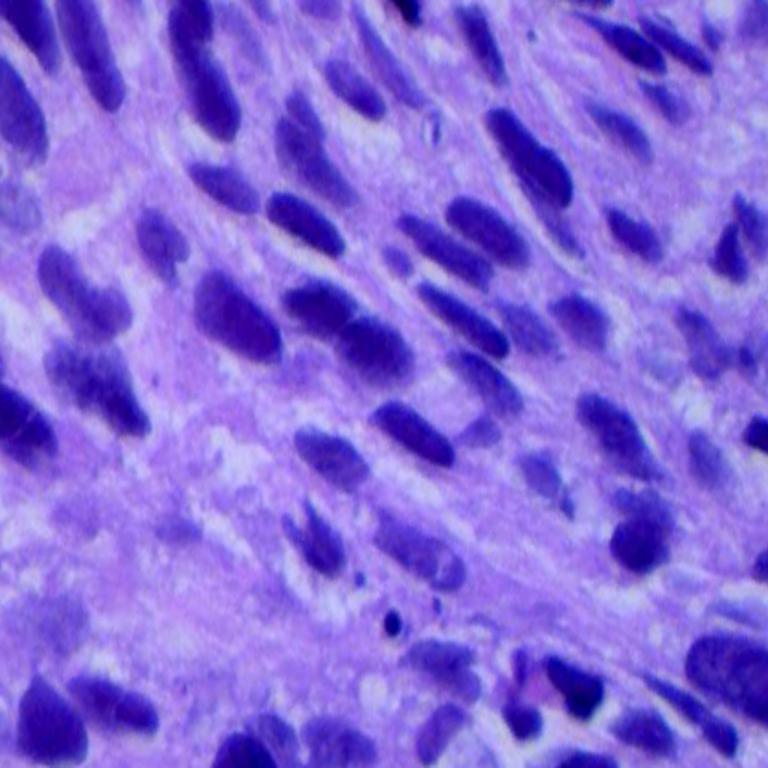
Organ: lung
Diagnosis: squamous carcinomas